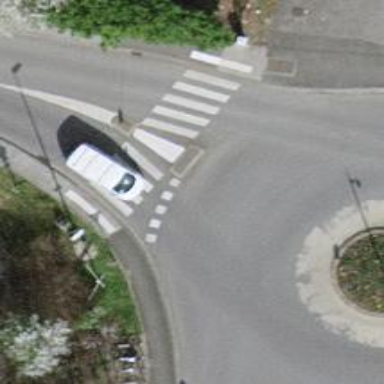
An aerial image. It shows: Zebra crossing with pedestrian island.